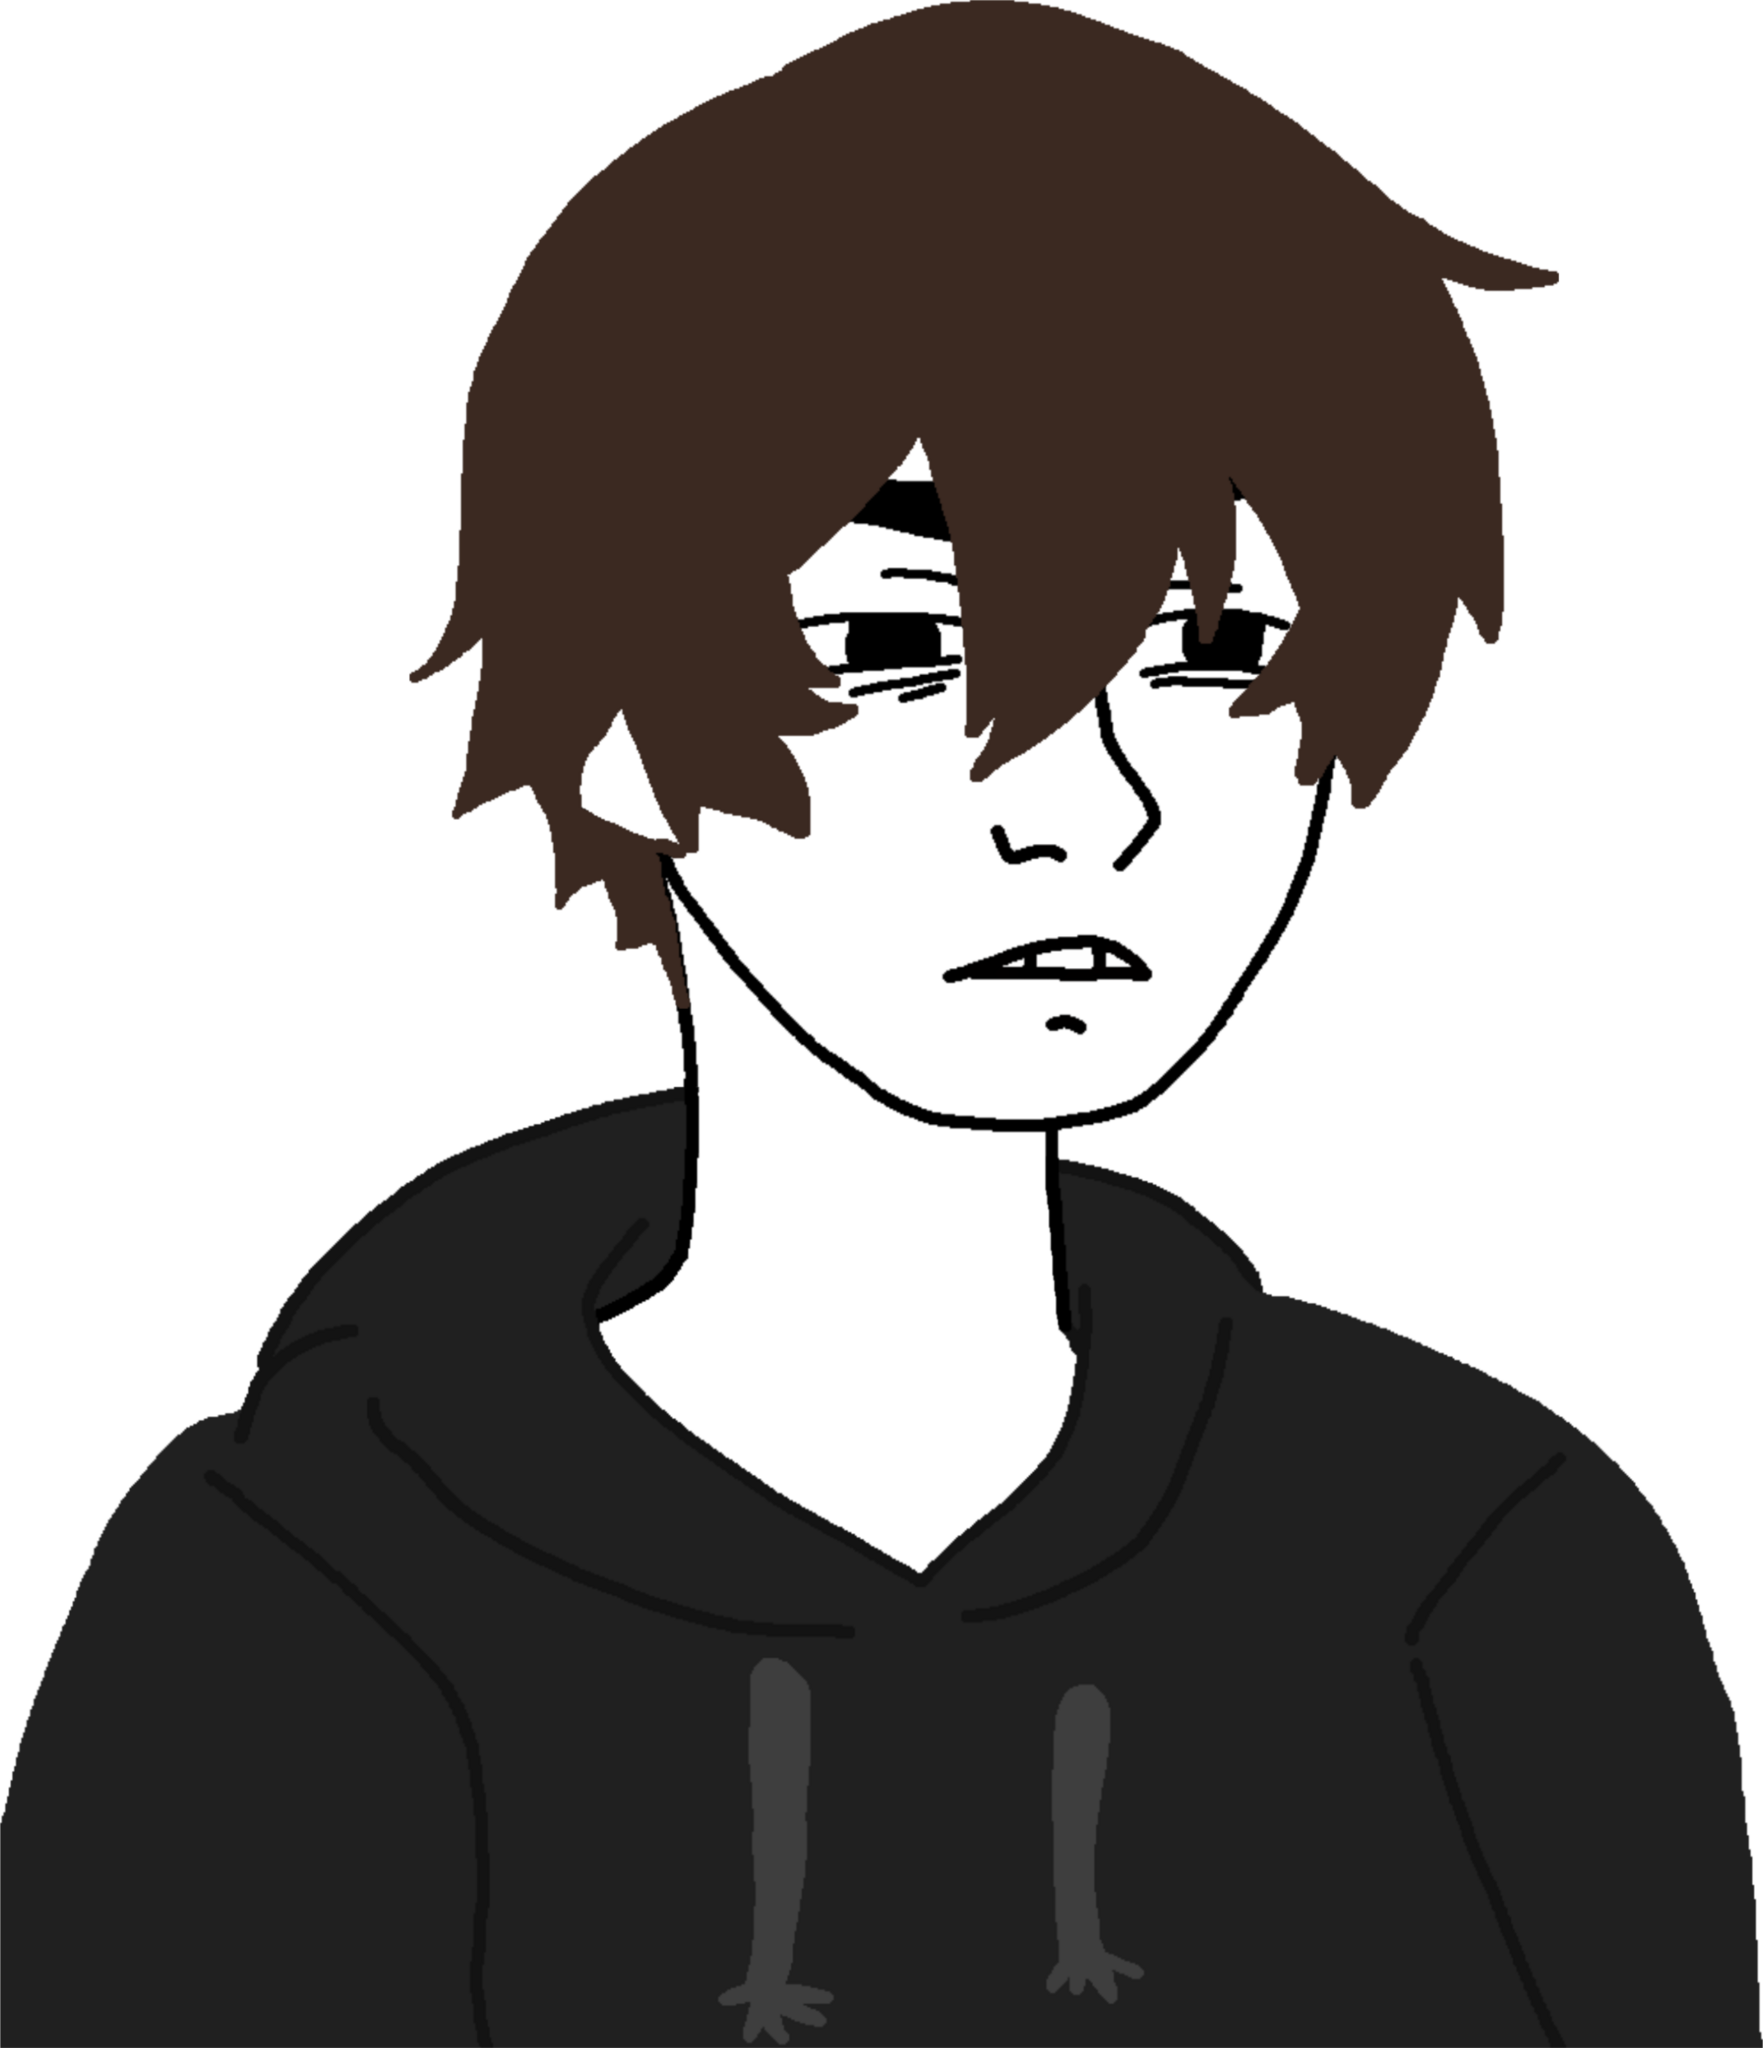
Label: 5_Twinkjak